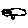
Label: cat